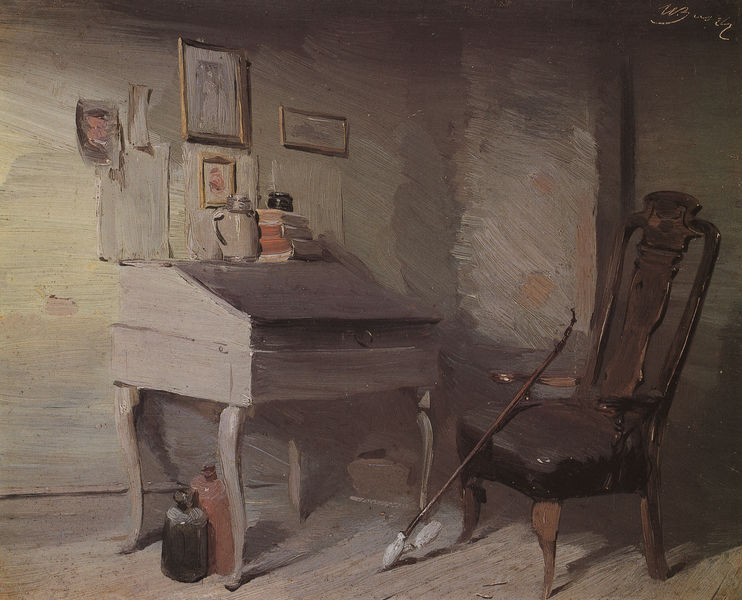
Titel: Mein Stubenplatz in Wiedensahl
Künstler: Wilhelm Busch
Standort: Hannover
Institution: Wilhelm-Busch Museum
Schlagwörter: dunkel, feder, gemälde, schatten, weiß, grob, impressionismus, braun, fenster, grau, hell, holz, licht, orange, raum, stuhl, tisch, tür, zeichnung, zimmer, rot, beige, malerei, flasche, flaschen, gläser, wand, rahmen, bild, innenraum, rückenlehne, öl, busch, pastos, boden, gold, interieur, realismus, sessel, decke, arbeit, stock, kanne, krug, stilleben, stillleben, ton, beine, schnell, arbeitszimmer, bilder, bilderrahmen, bücher, papiere, schreibtisch, ecke, lehne, stab, leer, dielen, chair, cushion, lamp, oil, white, black, dark, empty, gray, grey, interior, jugendstil, old, painting, room, table, wall, yellow, detail, pfeife, kerze, mirror, picture, pictures, pink, reflection, schublade, brown, floor, vase, wooden, menschenleer, wände, bierkrug, buch, lehnstuhl, gemalt, tinte, fragment, schubladen, bürste, feather, wood, armlehnen, stuhlbein, house, pinselstriche, feet, speer, light, tintenfass, schreibpult, sekretär, arbeitsplatz, büro, flachen, schreibstube, beil, brush strokes, color, impressionism, shadow, battle, books, desk, glass, paintings, pen, quill, frames, still life, urn, arms, seketär, ink, walls, colors, vases, signature, pastel, study, legs, bottle, impressionist, book, candle, cane, brush, charcoal, shadows, still, stick, plain, jug, pitcher, zimmel, laschen, strokes, bottles, photographs, schreibzimmer, pole, traurig, stein, photos, lock, spear, pages, broom, rifle, arbeitszimmmer, furniture, porzellanpfeife, tonflaschen, grpb, inside, pipe, pianino, ilder, piano, office, jar, sekräter, matches, flask, chari, picture frame, curved, jugs, vat, splotches, handle, strich, jars, containers, bookshelf, inkwell, groom, writing desk, impressionistisch, schrank, empty room, bland, picture frames, chir, taupe, chippendale, hepplewhite, sceretary, ink pot, still', oil paintign